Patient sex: M
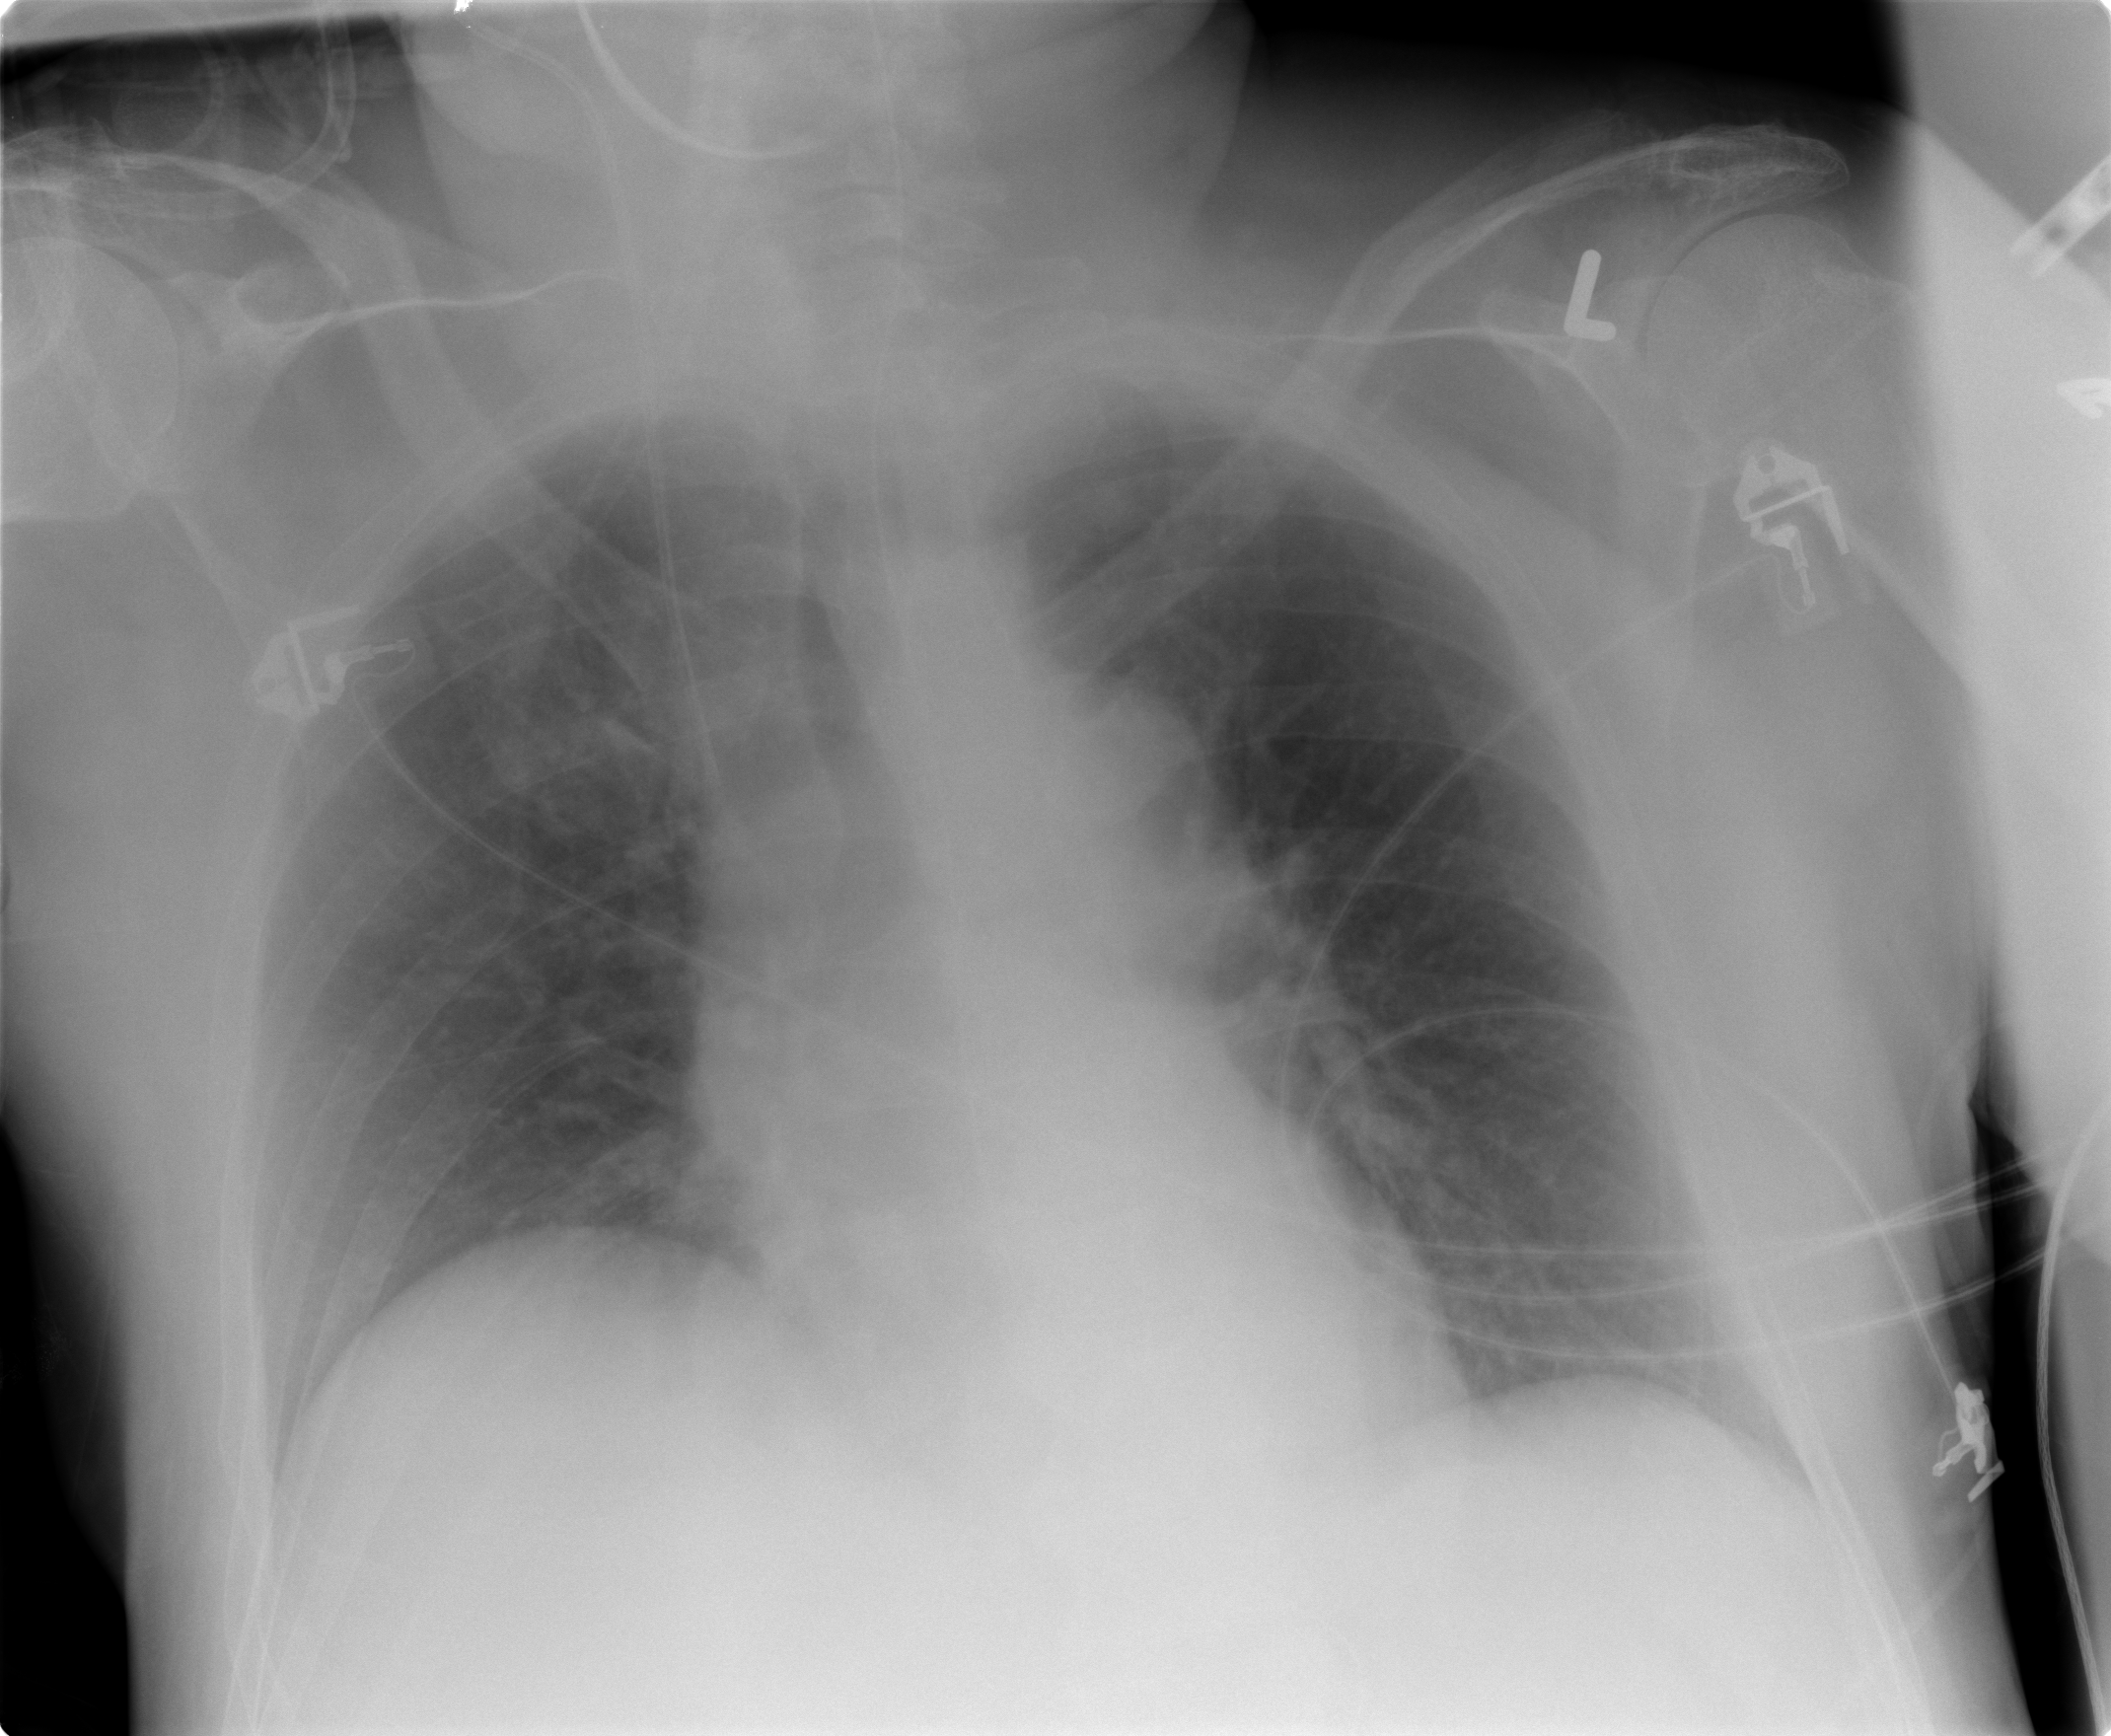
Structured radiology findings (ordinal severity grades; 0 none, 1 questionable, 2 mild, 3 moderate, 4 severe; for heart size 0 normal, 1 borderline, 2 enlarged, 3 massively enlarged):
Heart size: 0
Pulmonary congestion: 1
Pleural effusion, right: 0
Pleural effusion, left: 0
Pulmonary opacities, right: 0
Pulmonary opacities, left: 0
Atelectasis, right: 0
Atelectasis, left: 0